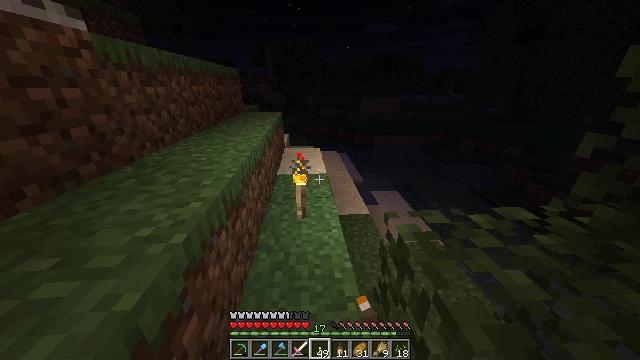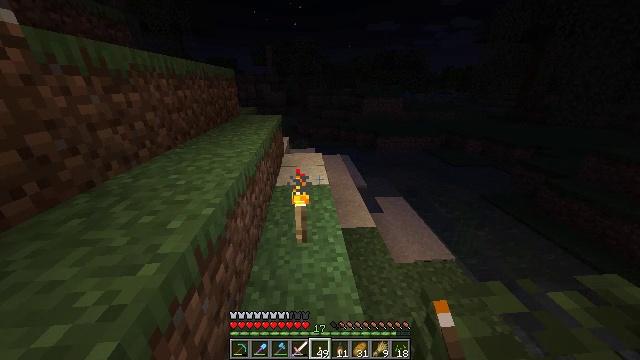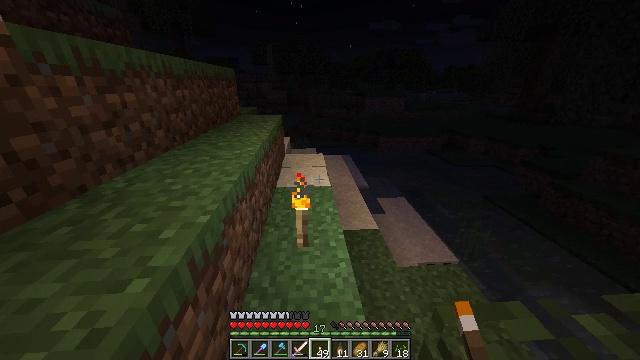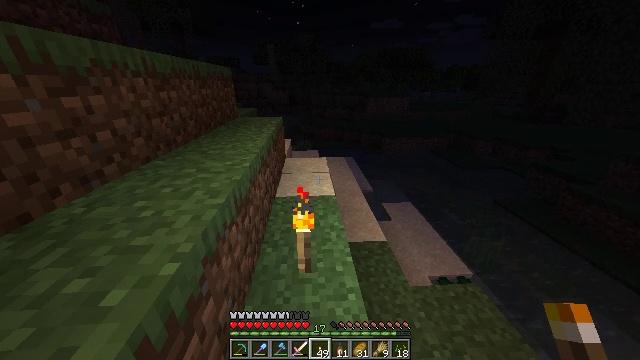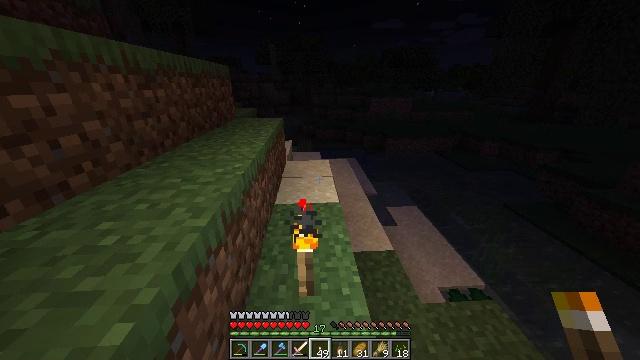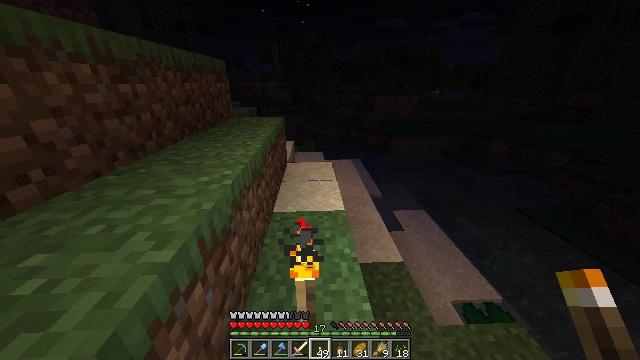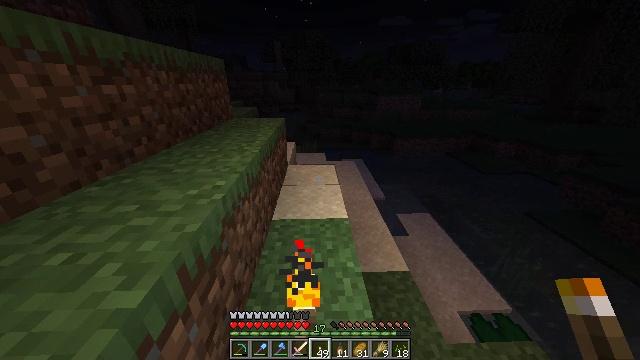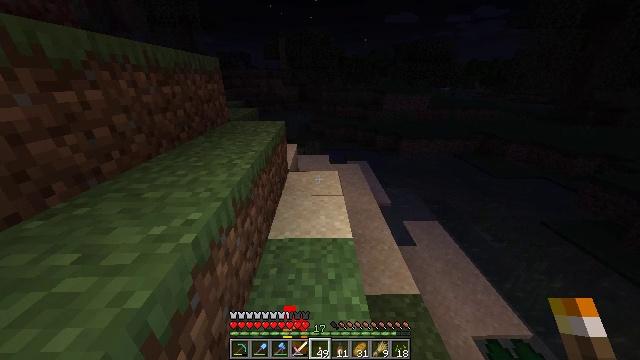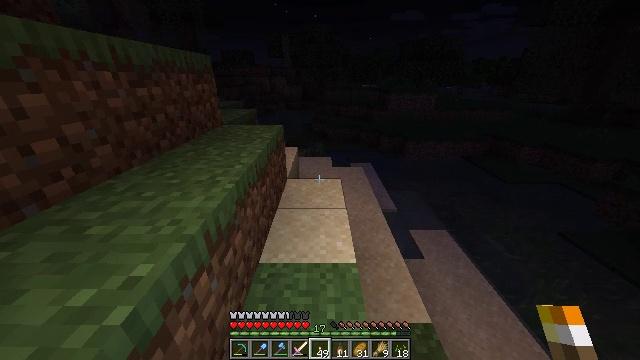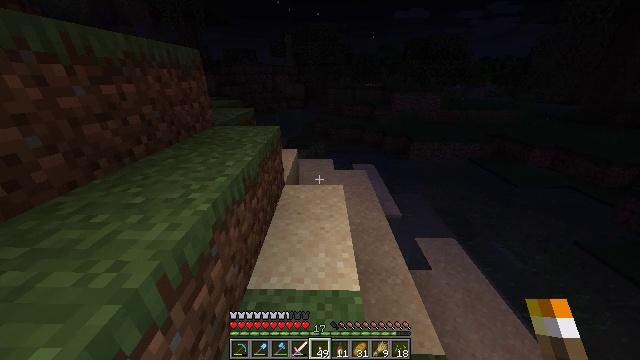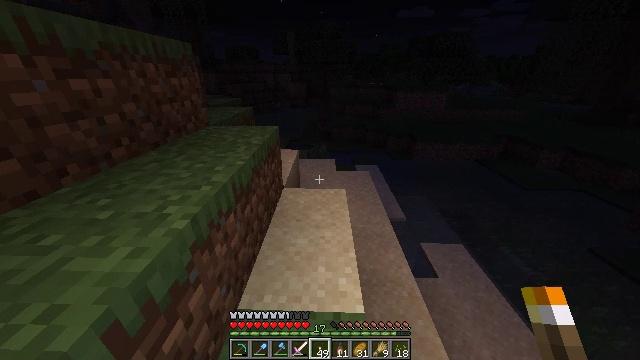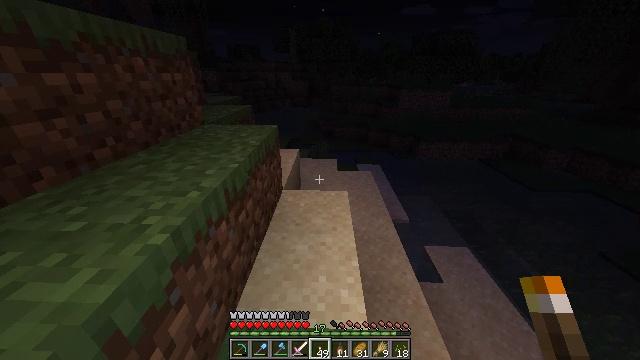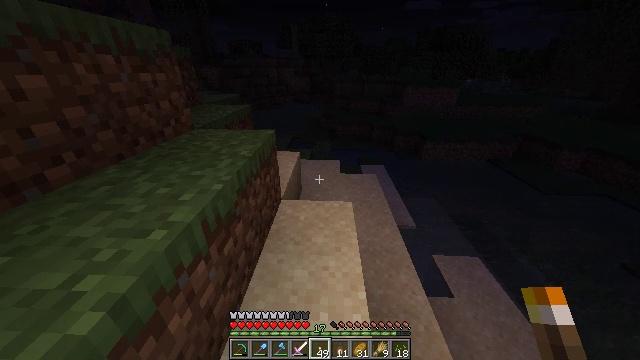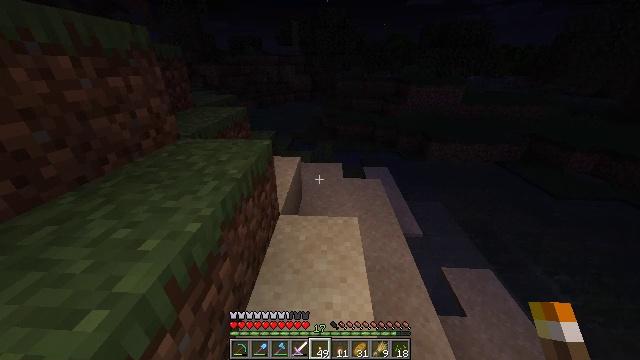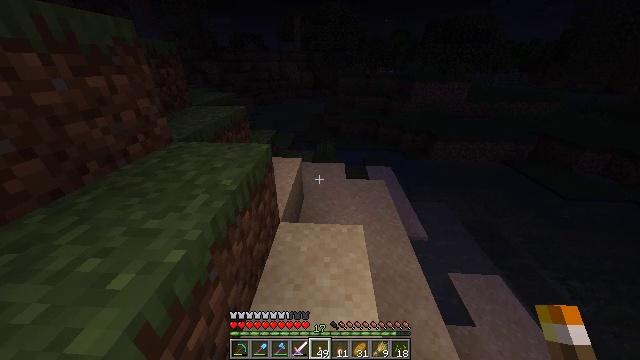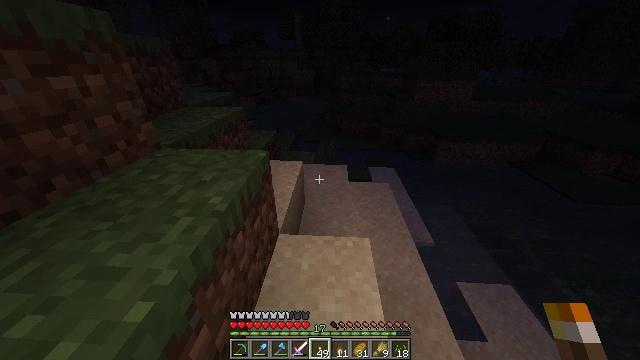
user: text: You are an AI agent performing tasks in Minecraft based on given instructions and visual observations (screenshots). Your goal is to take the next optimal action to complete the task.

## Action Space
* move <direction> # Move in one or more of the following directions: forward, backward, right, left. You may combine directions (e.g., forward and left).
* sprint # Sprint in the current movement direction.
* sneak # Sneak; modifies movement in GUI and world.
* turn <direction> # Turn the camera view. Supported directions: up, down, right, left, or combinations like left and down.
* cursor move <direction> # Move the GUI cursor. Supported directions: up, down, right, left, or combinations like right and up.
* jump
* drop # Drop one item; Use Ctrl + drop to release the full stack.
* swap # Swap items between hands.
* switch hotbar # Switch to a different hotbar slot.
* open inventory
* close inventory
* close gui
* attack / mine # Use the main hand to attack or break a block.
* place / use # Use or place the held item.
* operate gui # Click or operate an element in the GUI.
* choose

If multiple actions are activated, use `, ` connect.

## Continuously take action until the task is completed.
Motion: motion action
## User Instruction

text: Pick up a blue orchid.
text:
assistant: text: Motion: move forward, sprint
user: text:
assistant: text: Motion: move forward, sprint
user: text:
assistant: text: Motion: move forward, sprint
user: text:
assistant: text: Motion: move forward, sprint
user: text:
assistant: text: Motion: move forward, sprint
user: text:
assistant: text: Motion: move forward, sprint
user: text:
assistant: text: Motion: move forward, sprint, turn left
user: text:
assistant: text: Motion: move forward, sprint
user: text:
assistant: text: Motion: move forward, sprint
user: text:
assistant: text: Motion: move forward, sprint
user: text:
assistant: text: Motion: move forward, sprint
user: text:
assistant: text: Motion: move forward, sprint
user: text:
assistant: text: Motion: move forward, sprint
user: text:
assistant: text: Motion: move forward, sprint
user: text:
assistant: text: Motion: move forward, sprint
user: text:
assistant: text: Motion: move forward, sprint
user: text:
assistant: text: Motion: move forward, sprint
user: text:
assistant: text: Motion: move forward, sprint
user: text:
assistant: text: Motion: move forward, sprint
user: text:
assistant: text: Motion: move forward, sprint
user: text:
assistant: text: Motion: move forward, sprint
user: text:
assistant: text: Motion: move forward, sprint
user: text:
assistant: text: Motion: move forward, sprint
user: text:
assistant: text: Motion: move forward, sprint
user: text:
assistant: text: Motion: move forward, sprint
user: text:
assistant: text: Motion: move forward, sprint
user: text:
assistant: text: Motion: move forward, sprint
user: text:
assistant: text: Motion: move forward, sprint
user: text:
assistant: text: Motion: move forward, sprint
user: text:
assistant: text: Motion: move forward, sprint, turn left and up